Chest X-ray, PA view. Patient: 29 years old, sex F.
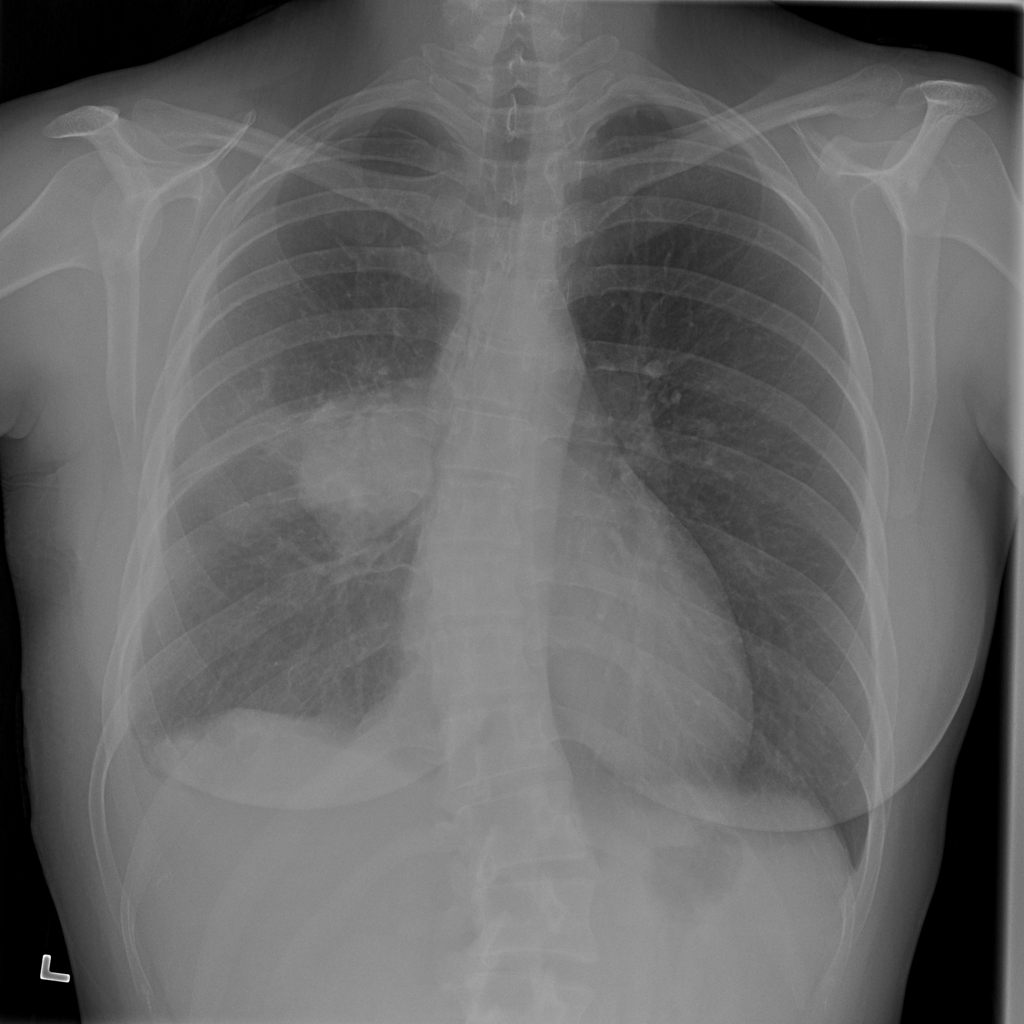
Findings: Mass, Pneumothorax